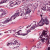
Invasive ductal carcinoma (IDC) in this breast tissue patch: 1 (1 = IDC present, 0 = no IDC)